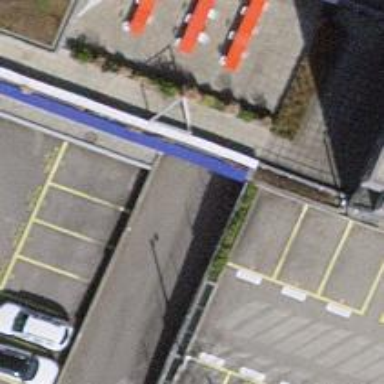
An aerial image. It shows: Parking entrance.